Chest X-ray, AP view. Patient: 36 years old, sex M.
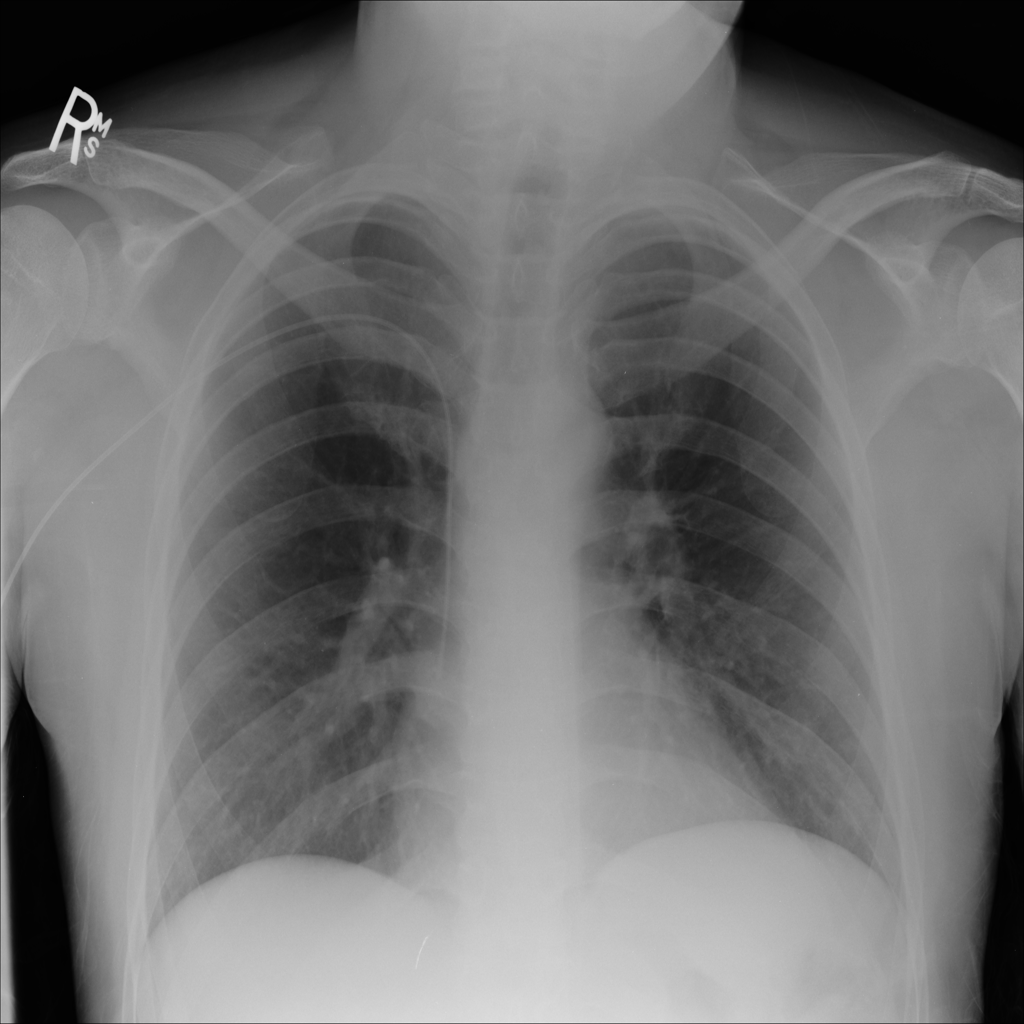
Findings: No Finding